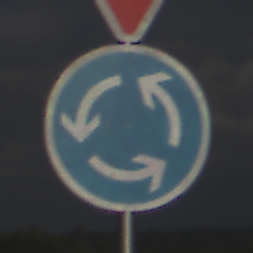
Verkehrszeichen: Kreisverkehr
Zusatzzeichen oben: VorfahrtGewaehren
Umgebung: Outdoor, Nature
Tageszeit: MorningAfternoon
Wetter: PartlyCloudy
Licht: Natural
Jahreszeit: NotSpecified
Kontrast: HighContrast